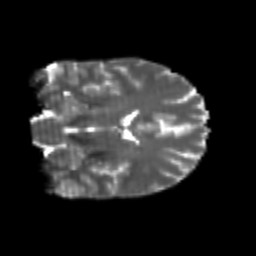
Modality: T2w
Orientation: coronal
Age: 24
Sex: male
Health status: healthy
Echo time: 0.074 s